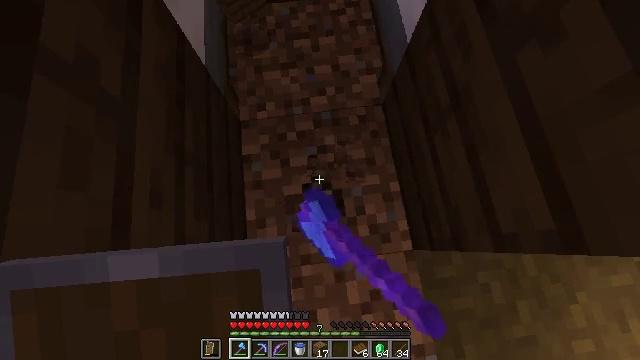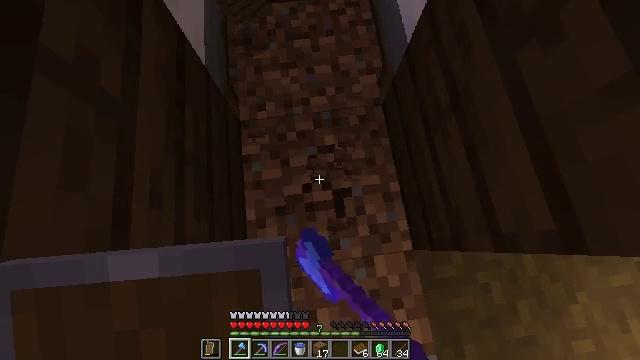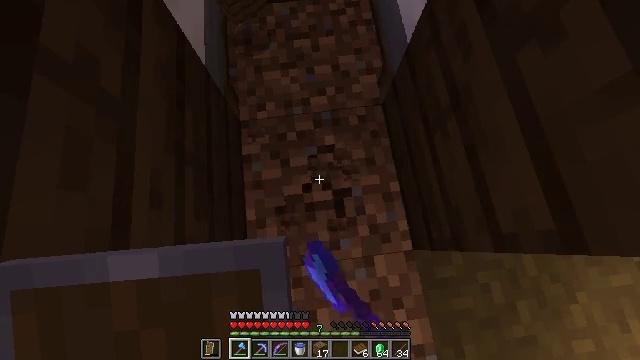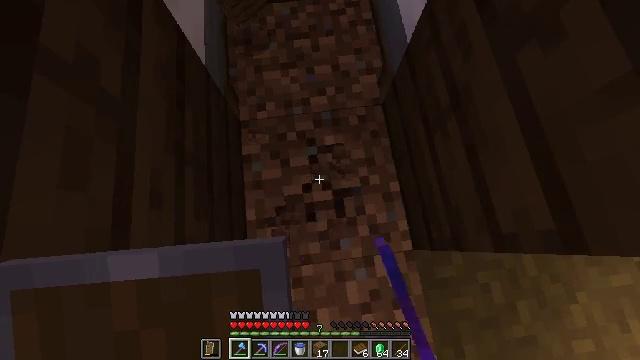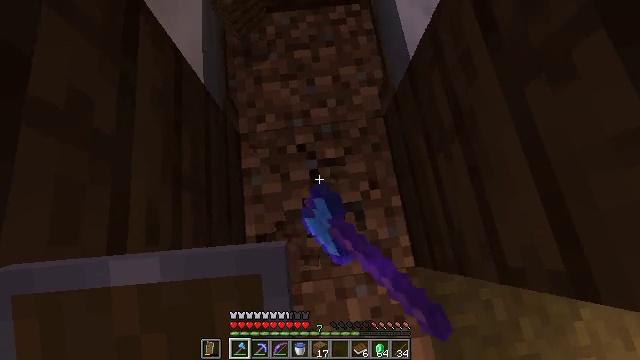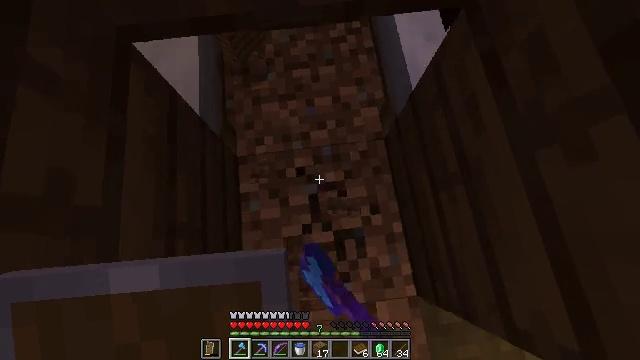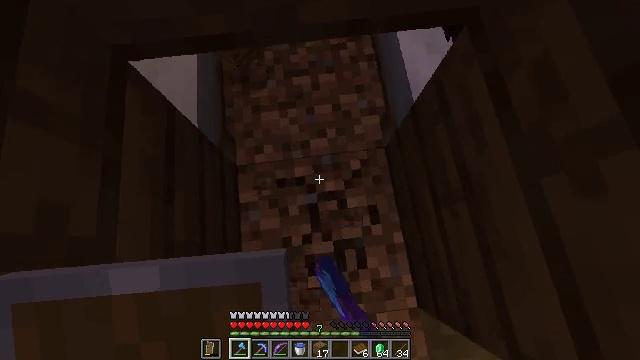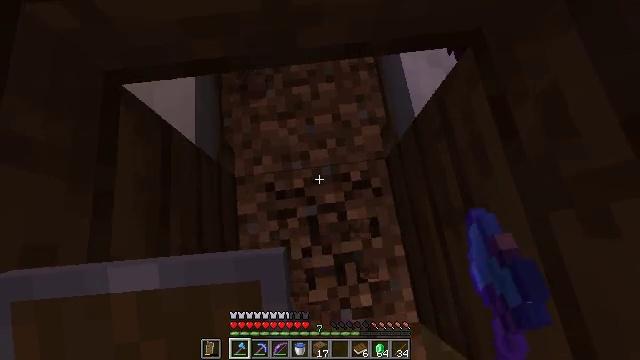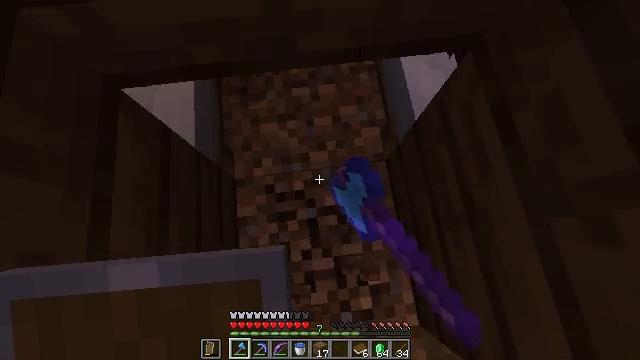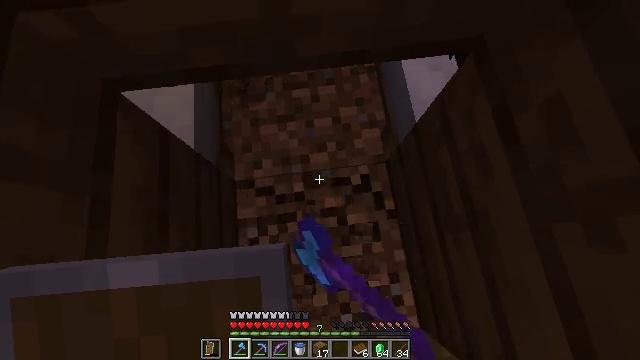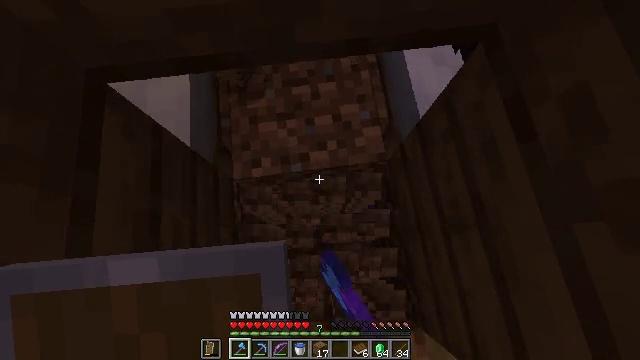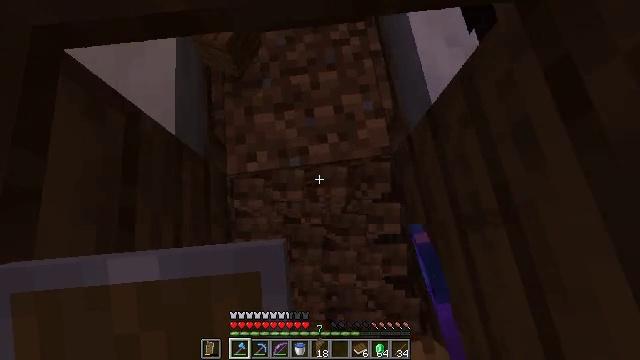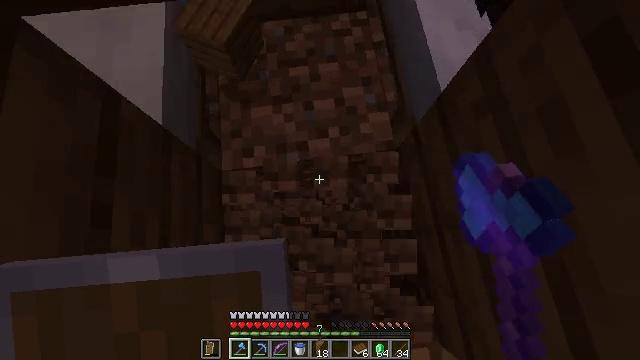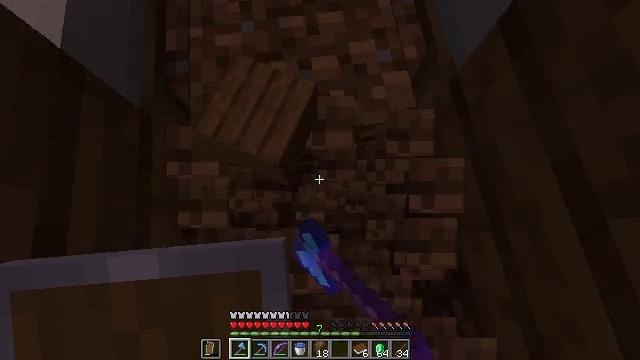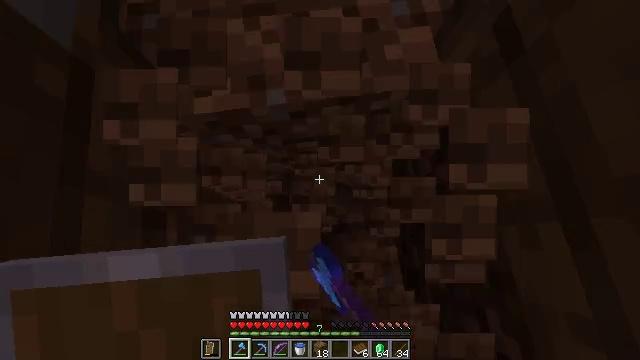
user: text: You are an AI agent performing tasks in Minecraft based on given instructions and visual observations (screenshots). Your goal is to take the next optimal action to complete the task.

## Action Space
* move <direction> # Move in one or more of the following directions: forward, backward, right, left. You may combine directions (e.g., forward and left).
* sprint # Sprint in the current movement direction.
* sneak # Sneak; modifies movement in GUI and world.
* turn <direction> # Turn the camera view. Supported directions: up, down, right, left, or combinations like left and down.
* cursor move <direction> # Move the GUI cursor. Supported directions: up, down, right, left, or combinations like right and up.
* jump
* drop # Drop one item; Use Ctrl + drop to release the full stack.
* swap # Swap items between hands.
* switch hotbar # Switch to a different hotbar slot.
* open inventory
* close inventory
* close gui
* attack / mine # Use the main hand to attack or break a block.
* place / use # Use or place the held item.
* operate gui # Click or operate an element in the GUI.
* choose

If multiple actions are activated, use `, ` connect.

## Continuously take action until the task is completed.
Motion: motion action
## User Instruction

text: Collect dirt by holding left button.
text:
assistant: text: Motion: attack / mine
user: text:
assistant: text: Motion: attack / mine
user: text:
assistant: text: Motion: attack / mine
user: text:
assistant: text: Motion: move forward, attack / mine
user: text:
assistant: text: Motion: move forward, attack / mine
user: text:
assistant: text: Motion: attack / mine
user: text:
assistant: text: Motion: attack / mine
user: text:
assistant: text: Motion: attack / mine
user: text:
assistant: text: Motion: attack / mine
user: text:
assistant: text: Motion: attack / mine
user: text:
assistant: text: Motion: attack / mine
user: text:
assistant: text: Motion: attack / mine
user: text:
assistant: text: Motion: attack / mine
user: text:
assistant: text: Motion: attack / mine
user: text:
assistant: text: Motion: attack / mine